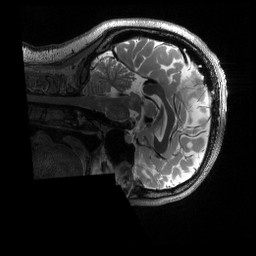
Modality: T2w
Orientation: sagittal
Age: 24
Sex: female
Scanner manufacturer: siemens
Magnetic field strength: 3 T
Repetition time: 3.2 s
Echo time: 0.563 s